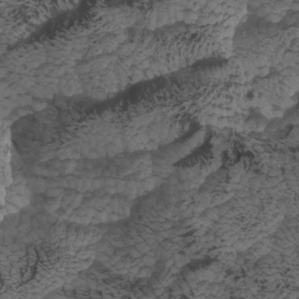
Label: non_frost